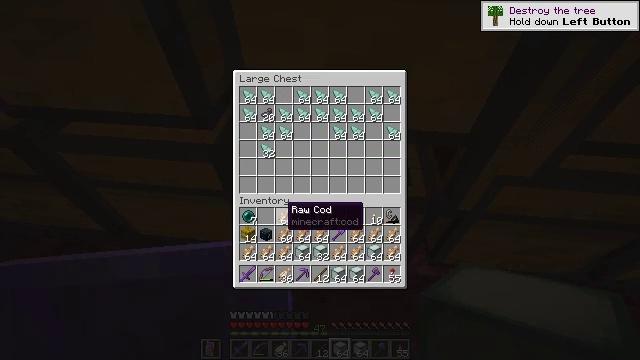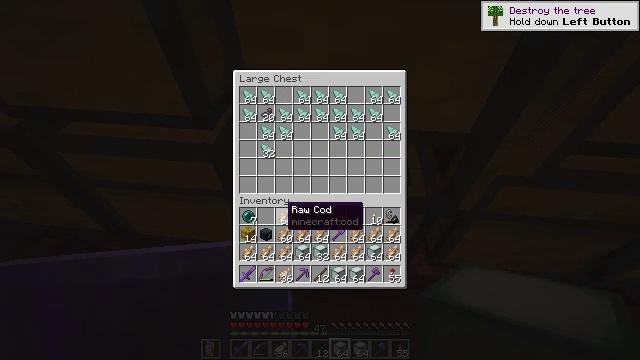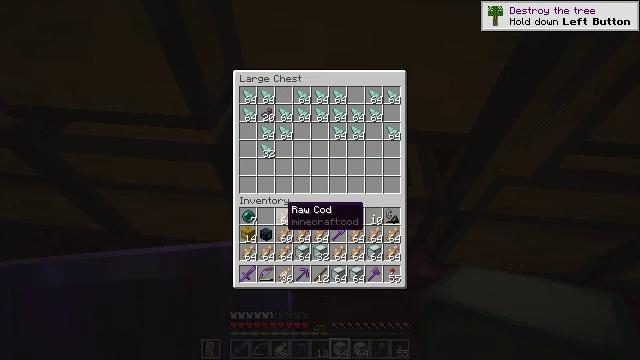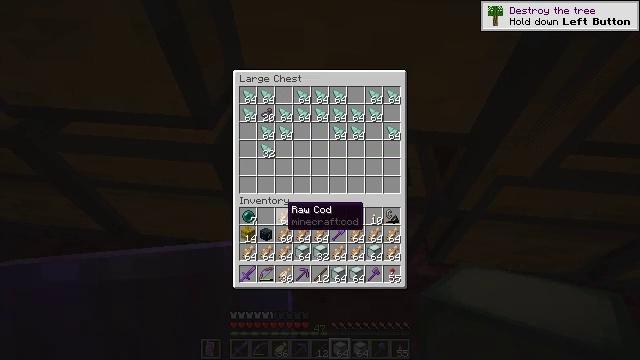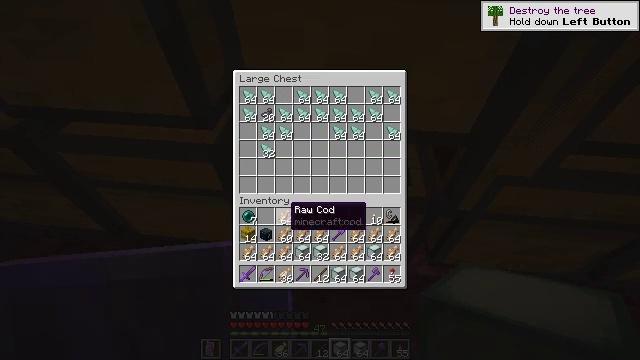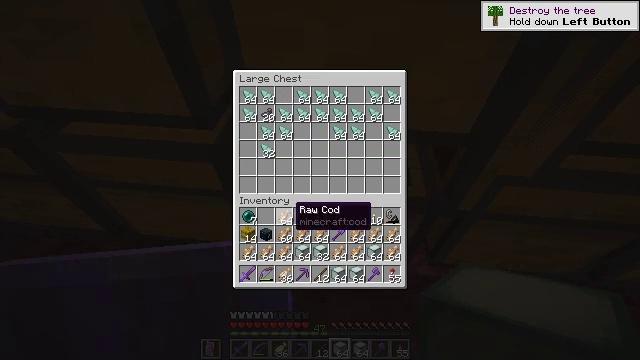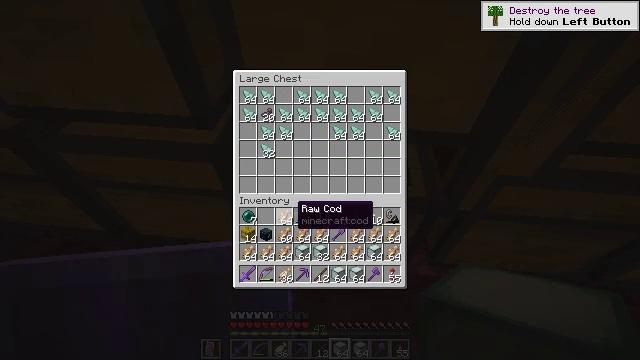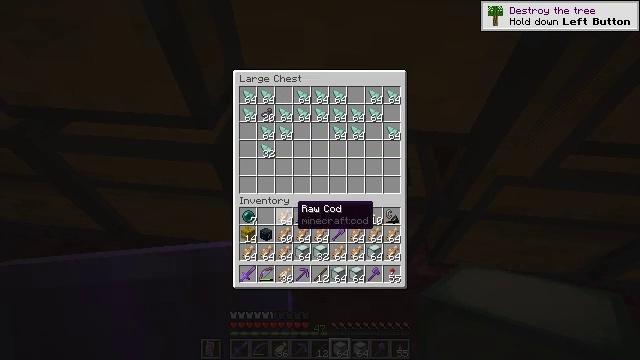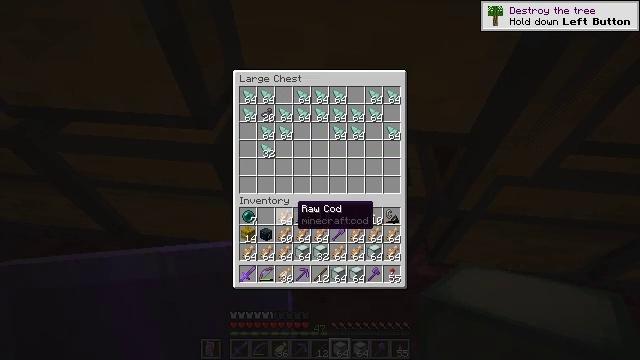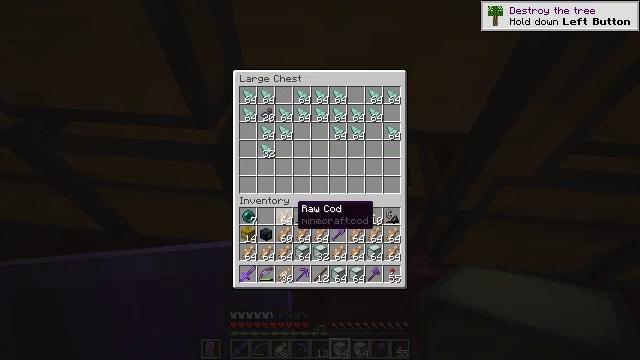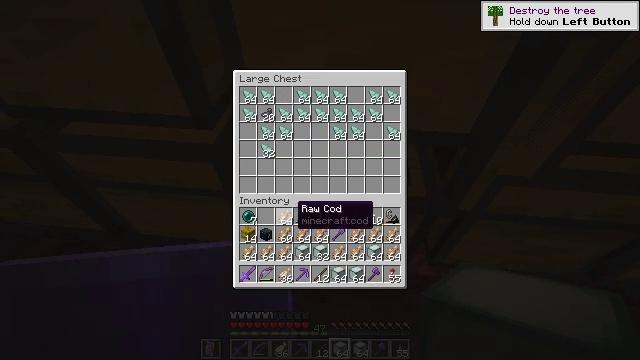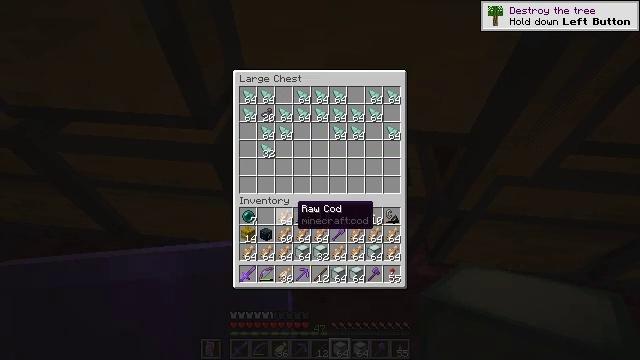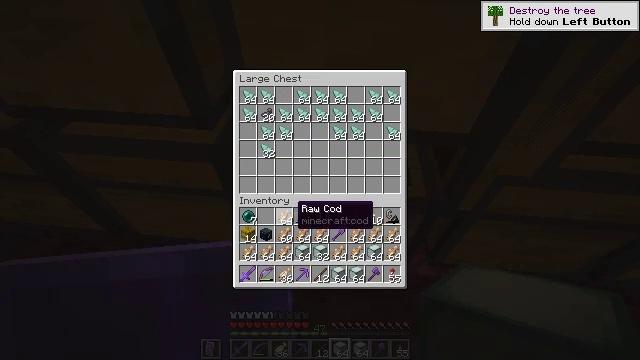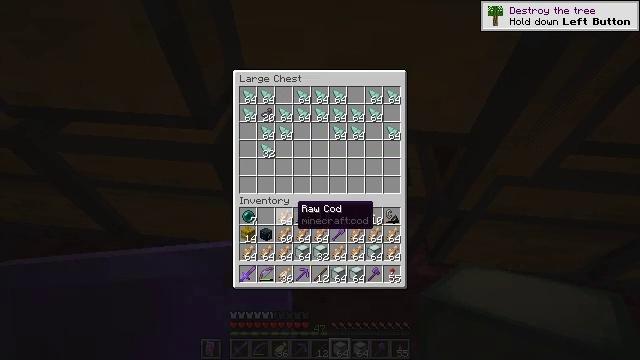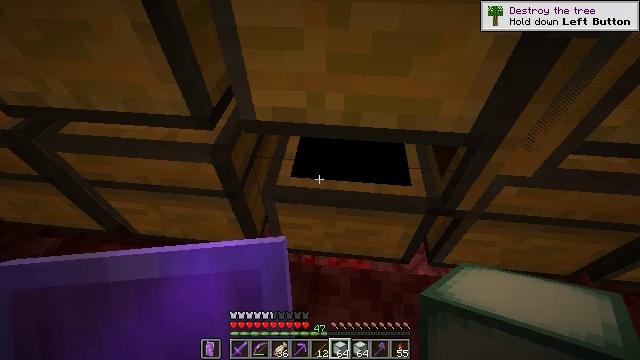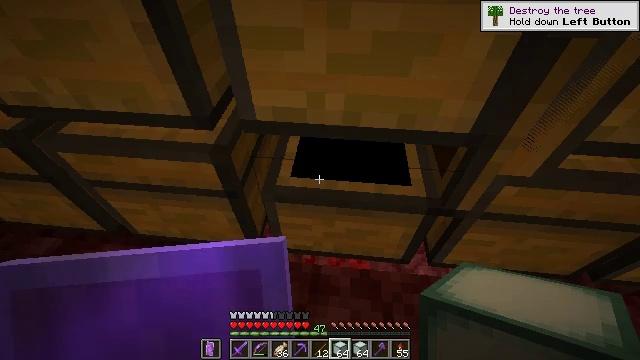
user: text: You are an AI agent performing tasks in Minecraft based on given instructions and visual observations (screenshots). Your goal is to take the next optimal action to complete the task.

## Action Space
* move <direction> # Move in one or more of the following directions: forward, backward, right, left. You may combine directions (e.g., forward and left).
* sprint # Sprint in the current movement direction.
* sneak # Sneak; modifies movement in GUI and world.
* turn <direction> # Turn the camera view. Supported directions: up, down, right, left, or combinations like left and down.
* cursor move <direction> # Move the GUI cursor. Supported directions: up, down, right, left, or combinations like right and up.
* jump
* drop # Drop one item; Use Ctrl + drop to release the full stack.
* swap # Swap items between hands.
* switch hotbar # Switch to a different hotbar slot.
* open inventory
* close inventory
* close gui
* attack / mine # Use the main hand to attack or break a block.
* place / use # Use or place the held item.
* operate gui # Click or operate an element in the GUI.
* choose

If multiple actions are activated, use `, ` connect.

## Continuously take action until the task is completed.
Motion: motion action
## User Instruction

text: Put back the crafting table.
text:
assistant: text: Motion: no_op
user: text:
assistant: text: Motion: no_op
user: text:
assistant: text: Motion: no_op
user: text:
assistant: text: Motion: move right
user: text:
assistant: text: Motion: move right
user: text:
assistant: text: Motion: move right
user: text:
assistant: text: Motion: move right
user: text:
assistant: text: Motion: move right
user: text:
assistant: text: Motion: no_op
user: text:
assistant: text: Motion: no_op
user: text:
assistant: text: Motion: no_op
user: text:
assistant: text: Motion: no_op
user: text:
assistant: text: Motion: no_op
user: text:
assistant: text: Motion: no_op
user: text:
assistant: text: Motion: no_op
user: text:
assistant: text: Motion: no_op
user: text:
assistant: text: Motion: no_op
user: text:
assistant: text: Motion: no_op
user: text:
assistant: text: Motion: no_op
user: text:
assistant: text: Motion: no_op
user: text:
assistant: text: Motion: no_op
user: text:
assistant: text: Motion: move right
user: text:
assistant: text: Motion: move right
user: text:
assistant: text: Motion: move right
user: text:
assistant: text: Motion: move right
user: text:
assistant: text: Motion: move right, turn down
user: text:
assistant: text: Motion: turn left and down
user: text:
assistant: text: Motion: no_op
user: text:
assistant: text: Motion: no_op
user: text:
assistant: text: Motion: turn left